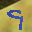
Label: 9